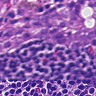
Metastatic tissue present: yes